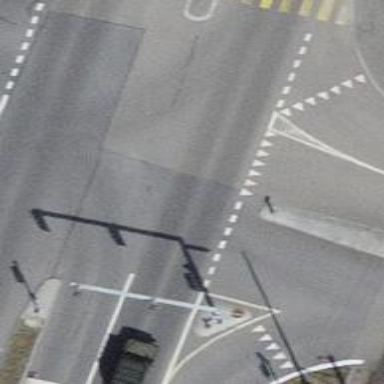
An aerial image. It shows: Road with traffic signals.